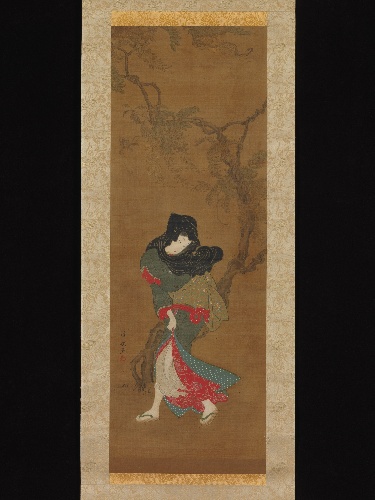
Artist: Torii Kiyonaga
Artist bio: Japanese, 1752–1815
Date: 18th century
Object type: Hanging scroll
Classification: Paintings
Medium: Hanging scroll; ink and color on silk
Culture: Japan
Period: Edo period (1615–1868)
Dimensions: 40 3/4 x 12 1/2 in. (103.5 x 31.8 cm)
Department: Asian Art
Credit line: Charles Stewart Smith Collection, Gift of Mrs. Charles Stewart Smith, Charles Stewart Smith Jr., and Howard Caswell Smith, in memory of Charles Stewart Smith, 1914
Accession year: 1914
Repository: Metropolitan Museum of Art, New York, NY
Tags: Women